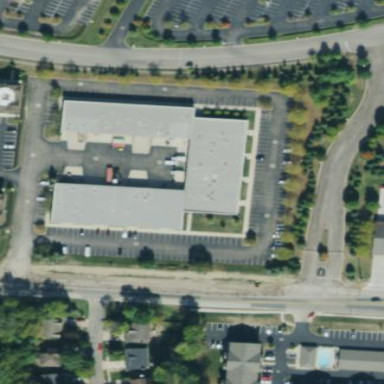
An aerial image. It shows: Office building.